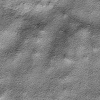
Atmospheric dust classification: not_dusty